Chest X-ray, AP view. Patient: 48 years old, sex F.
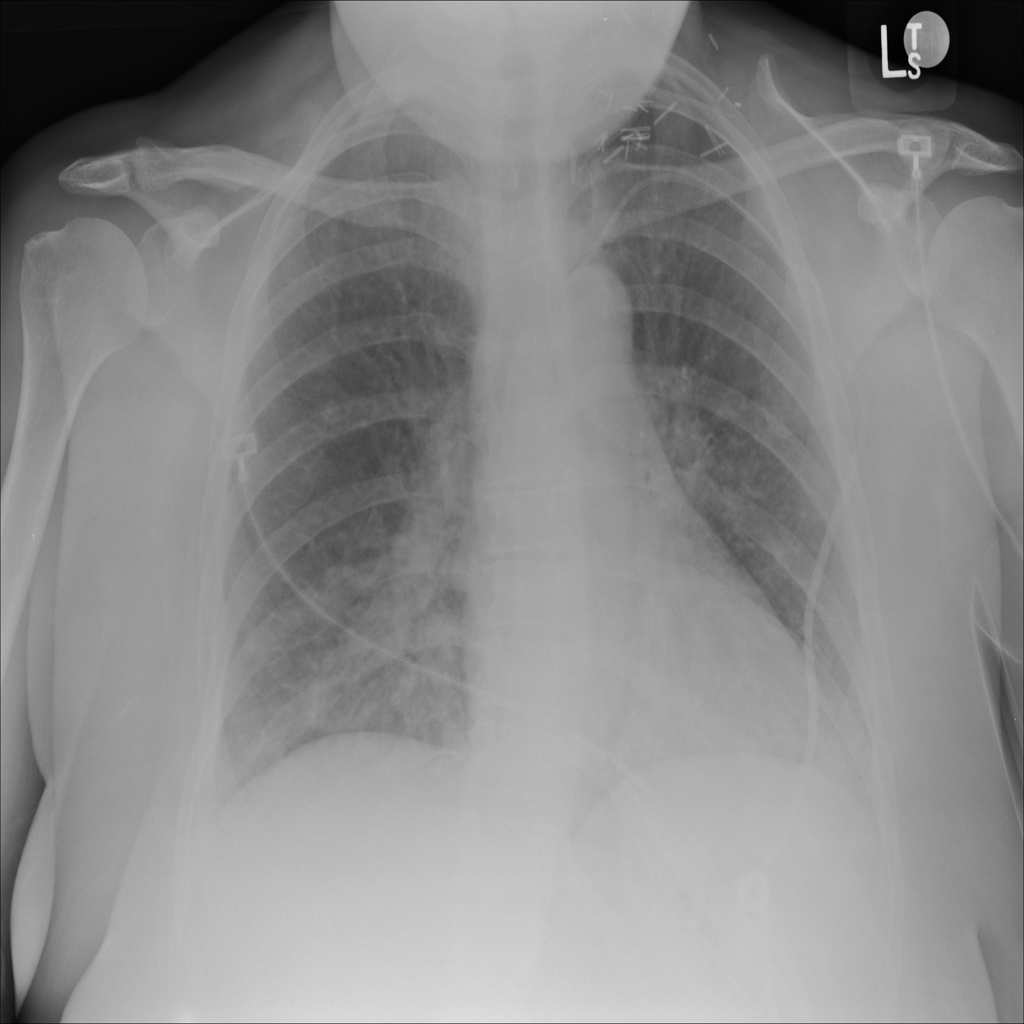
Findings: No Finding